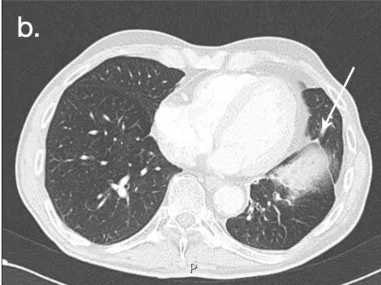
A-B. Post-operative thoracoabdominal computed tomography scan: a satisfactory correction of the diaphragmatic hernia.
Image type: radiology (ct)